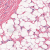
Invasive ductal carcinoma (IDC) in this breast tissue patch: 0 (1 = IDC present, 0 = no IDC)